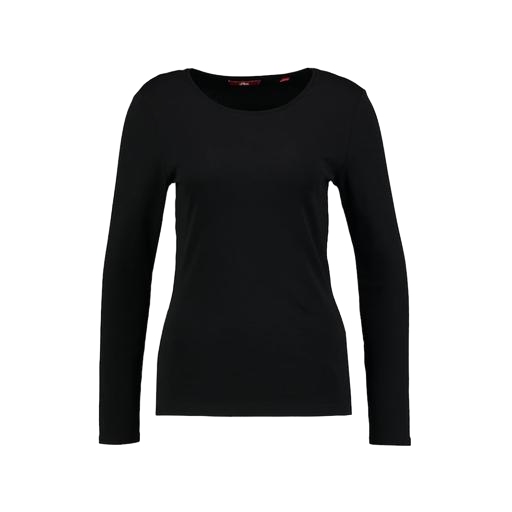
black women's long sleeve t-shirt, black long-sleeved jersey top, black longsleeved t-shirt, white background